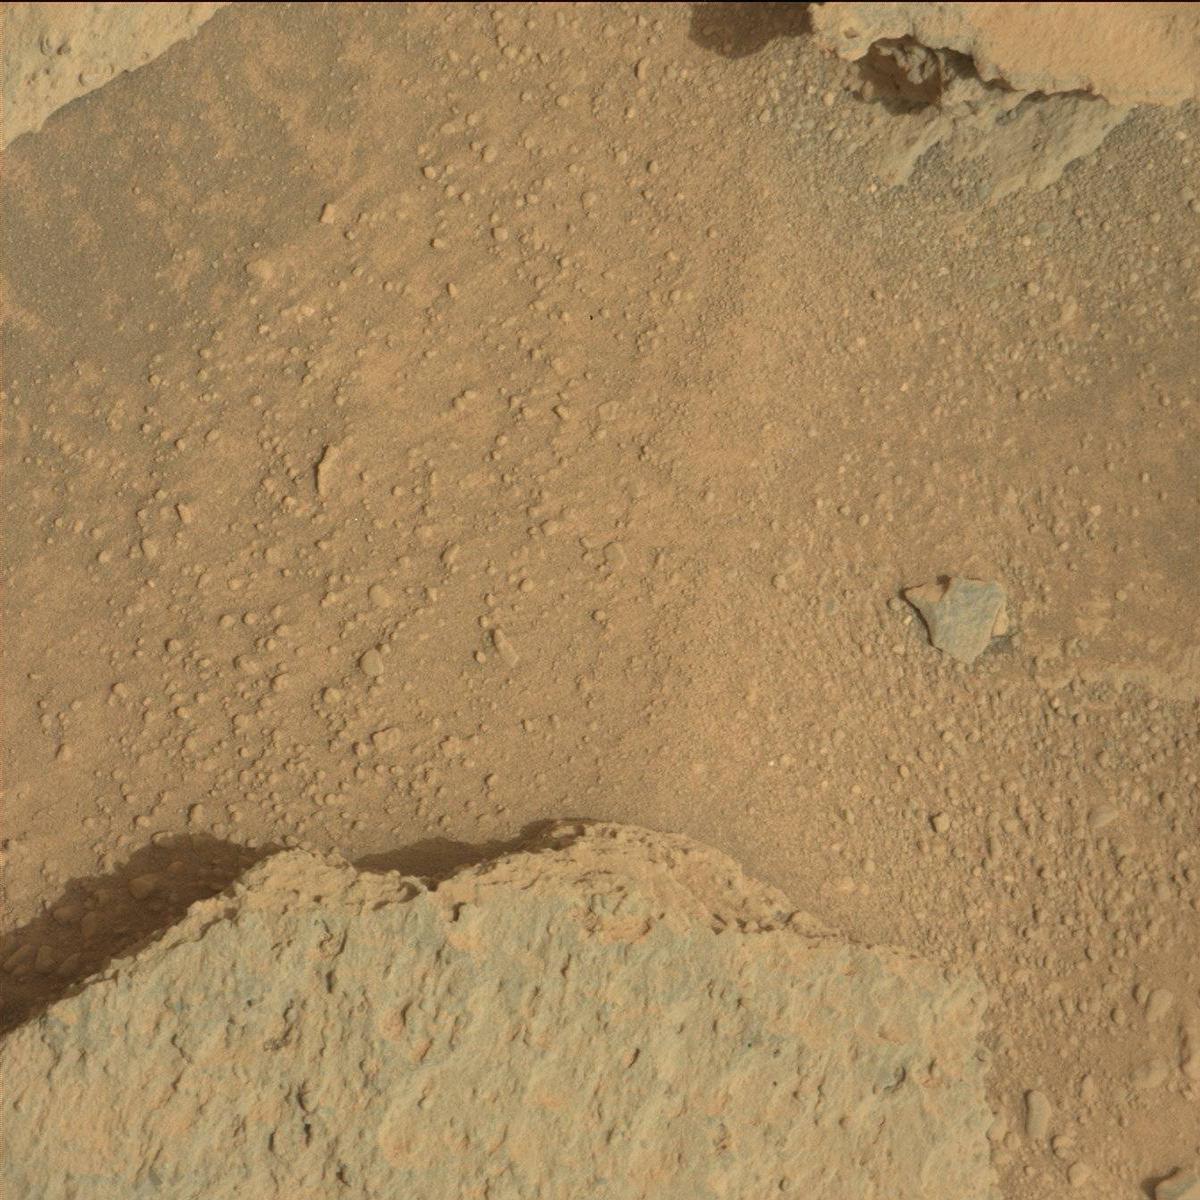
Terrain classes present: Bedrock, Rock, Sand / Soil